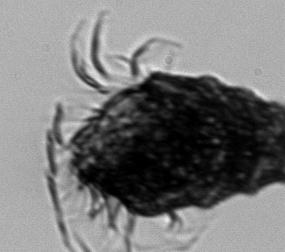
Label: Laboea_strobila